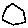
Label: hexagon